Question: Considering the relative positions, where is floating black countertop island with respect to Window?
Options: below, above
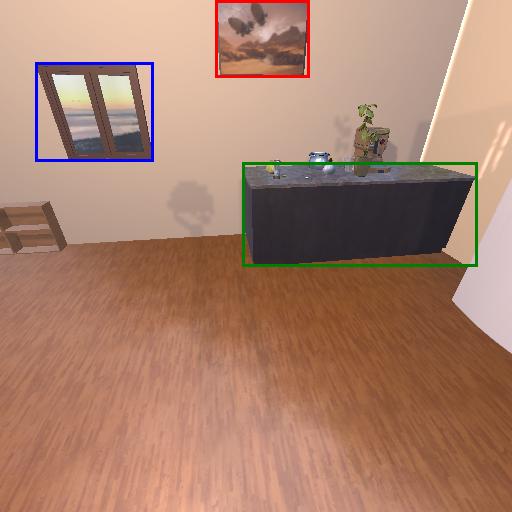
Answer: below